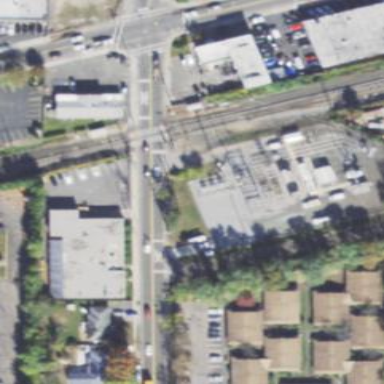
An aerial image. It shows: Power substation.